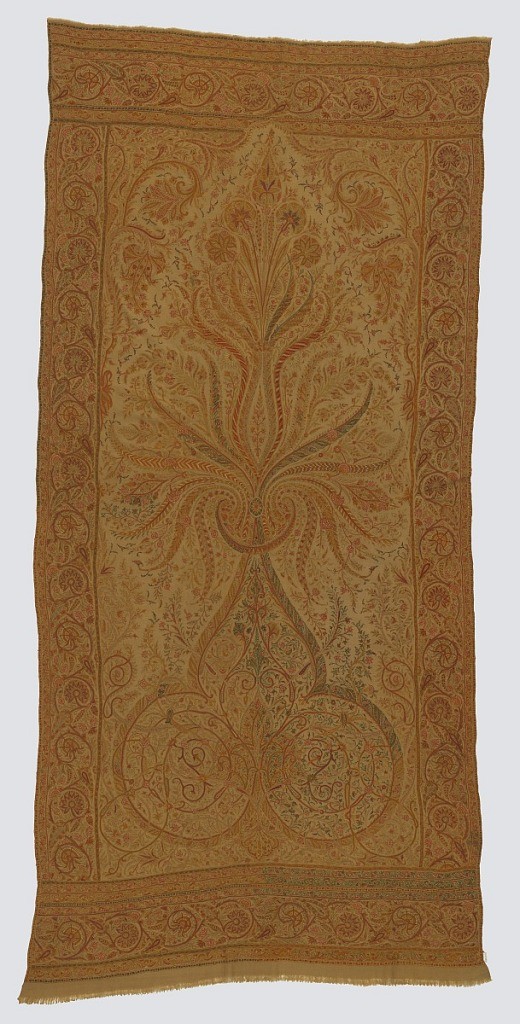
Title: Shawl
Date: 18th century
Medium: wool Technique: embroidered
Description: Cashmere shawl with embroidery in shades of yellow, orange, green and brown. A tan ground in a design of large floral ornament set in a panel surrounded by borders.